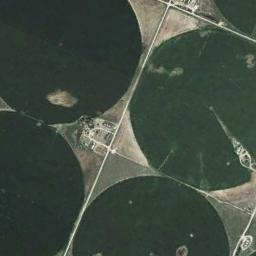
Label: circular_farmland